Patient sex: M
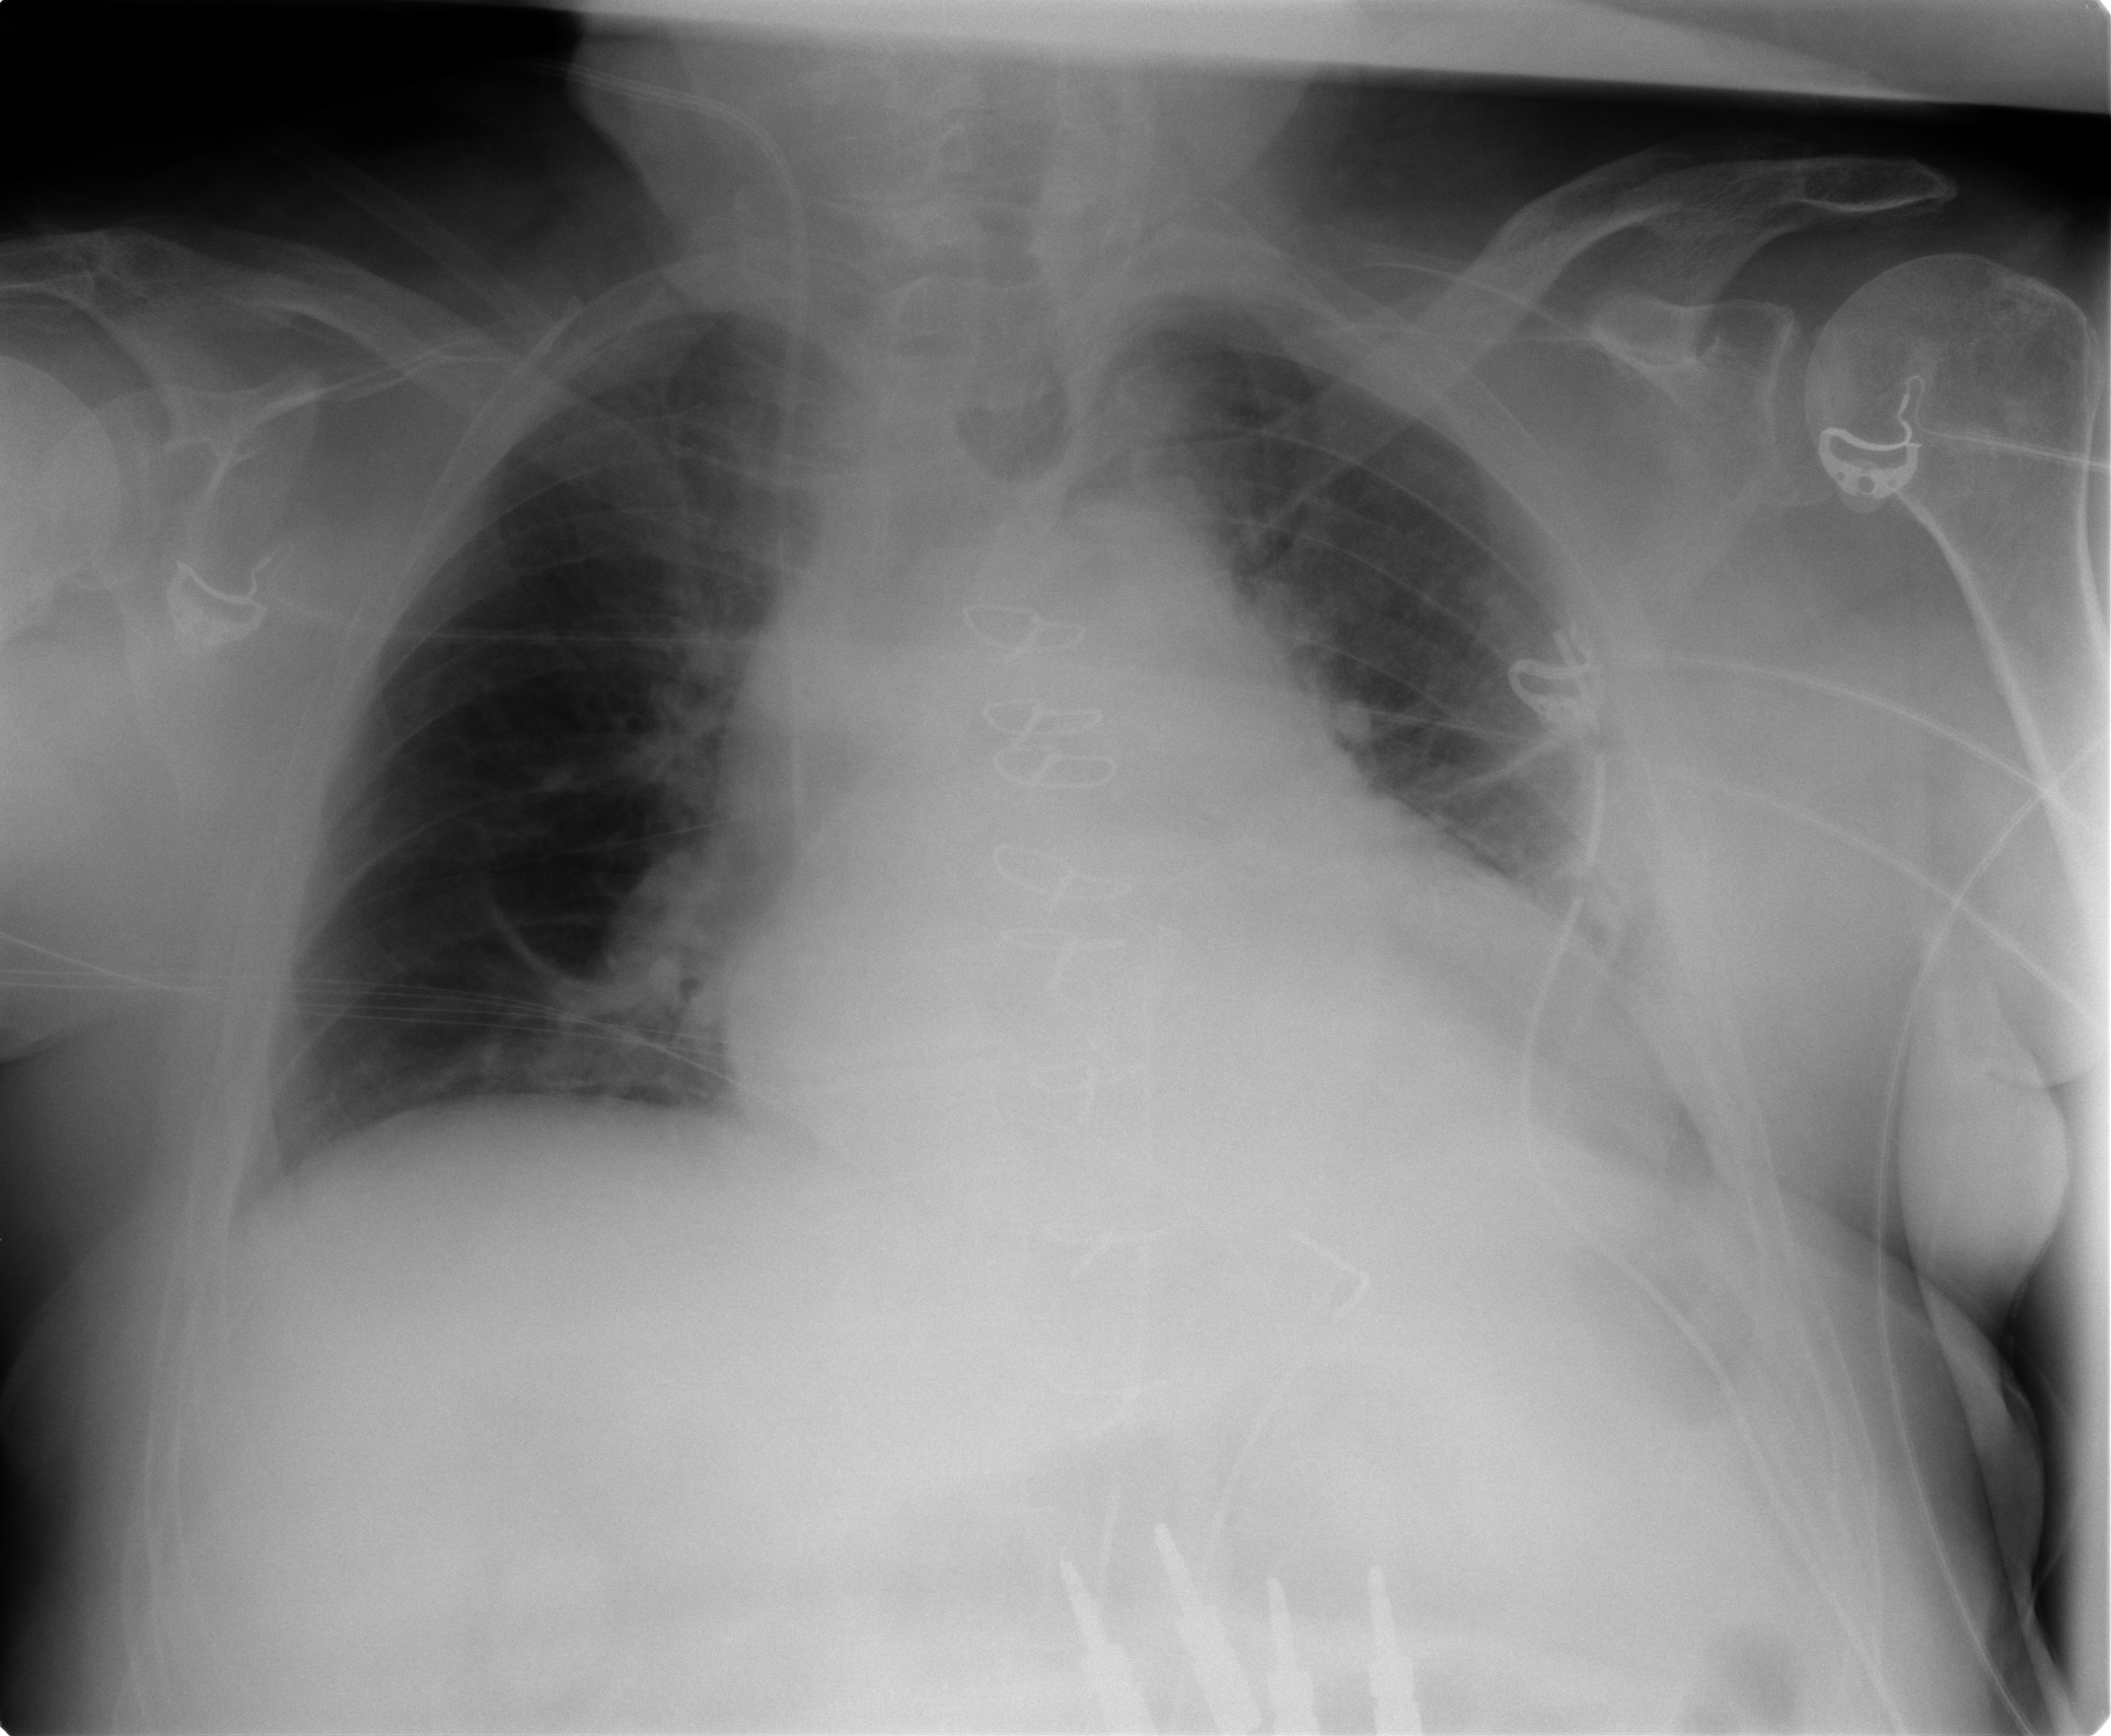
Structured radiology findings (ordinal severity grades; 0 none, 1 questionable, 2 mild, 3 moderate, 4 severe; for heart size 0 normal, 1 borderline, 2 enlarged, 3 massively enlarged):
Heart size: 2
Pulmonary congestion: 2
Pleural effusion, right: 0
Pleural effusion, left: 1
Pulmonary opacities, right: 0
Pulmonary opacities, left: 0
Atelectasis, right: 2
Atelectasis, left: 2